Question: I don't really need in WordPress Apperience customize area.

For example, , colors, and static page options sections in this area ?
How can i do ? Is that possible ?
P.S:
I just want to use, header image and Site Title & Tagline sections.
here is my code for header image option area.
'''
$homepage_image = array(
'width' => 1900,
'height' => 872,
'default-image' => get_template_directory_uri() . '/assets/img/home-bg.jpg',
);
add_theme_support( 'custom-header', $homepage_image );
'''
Thanks.
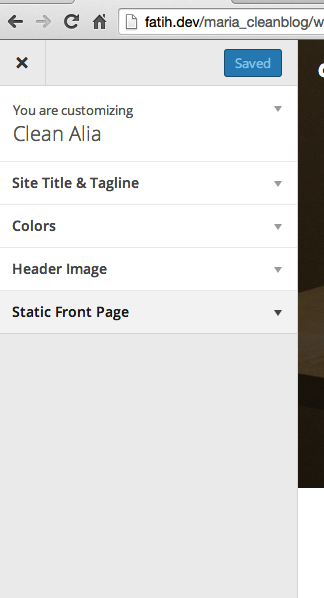
Answer: If you use '$wp_customize->remove_section('nav');' you will get a php Notice. Check <URL>
and
<URL>